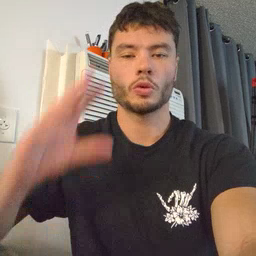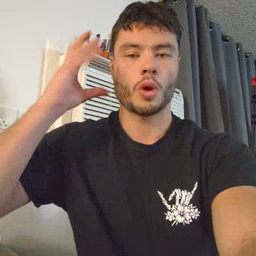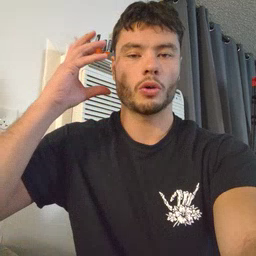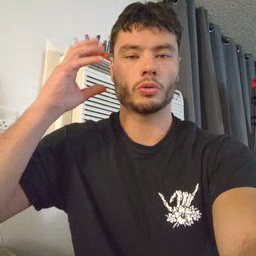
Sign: radio